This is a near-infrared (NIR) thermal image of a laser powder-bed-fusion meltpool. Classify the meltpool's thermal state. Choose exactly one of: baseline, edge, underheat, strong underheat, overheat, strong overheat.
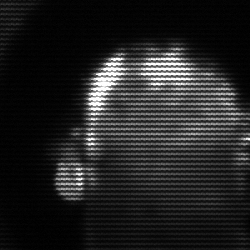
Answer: baseline